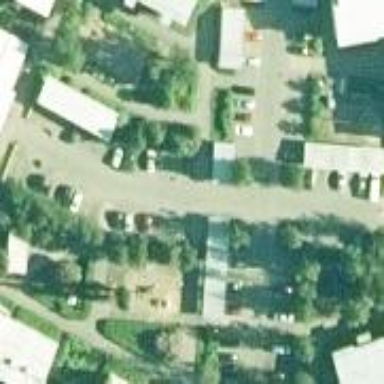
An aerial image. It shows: Parking area with surface.